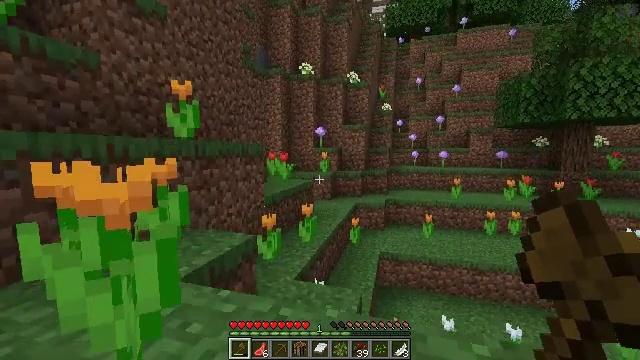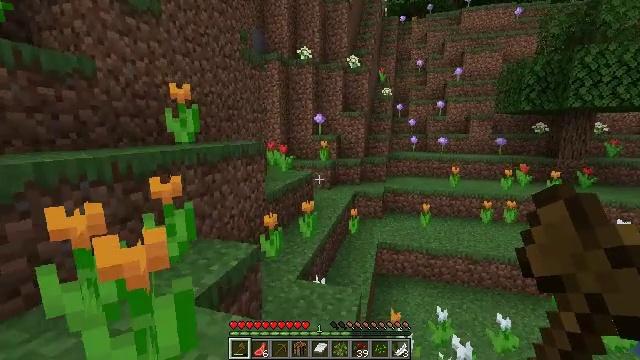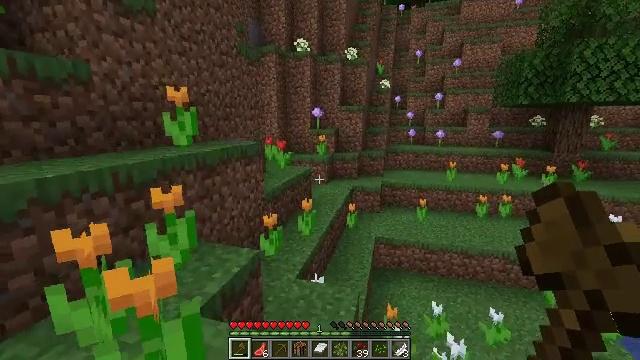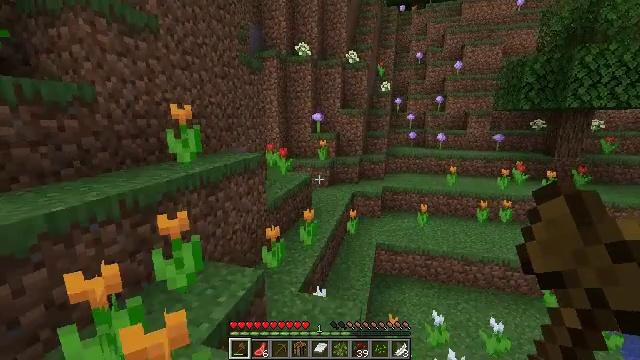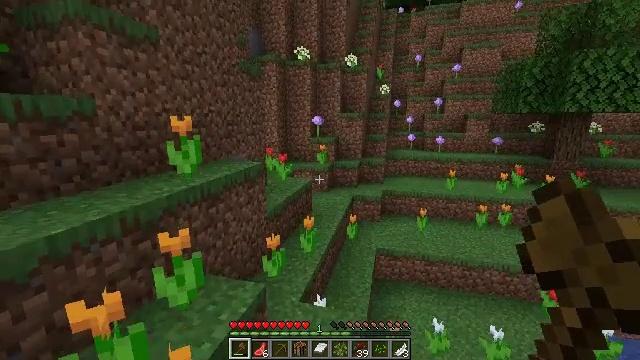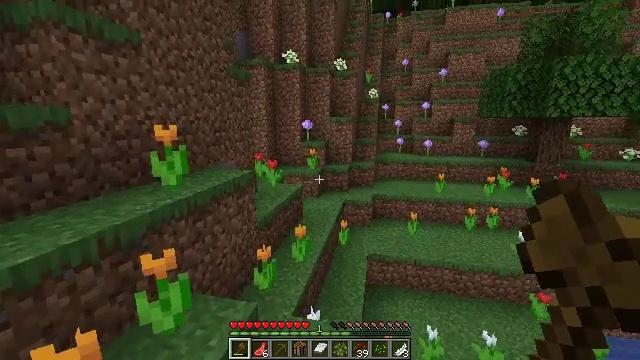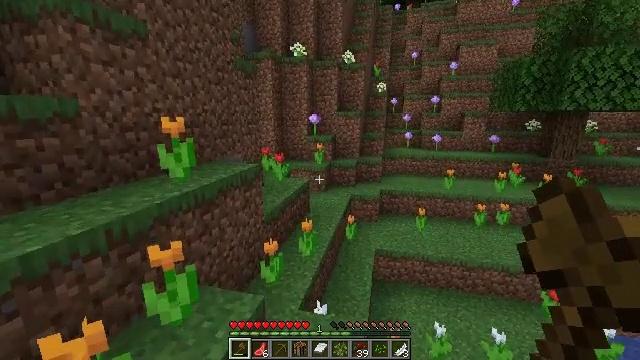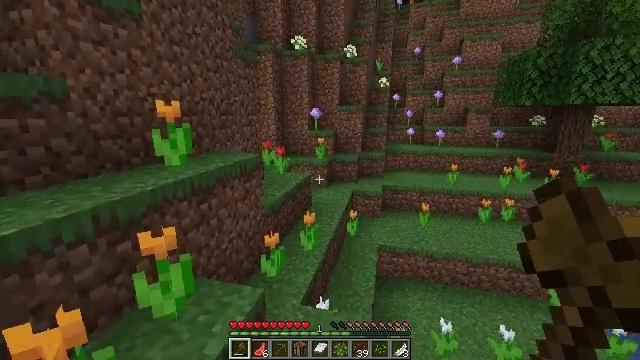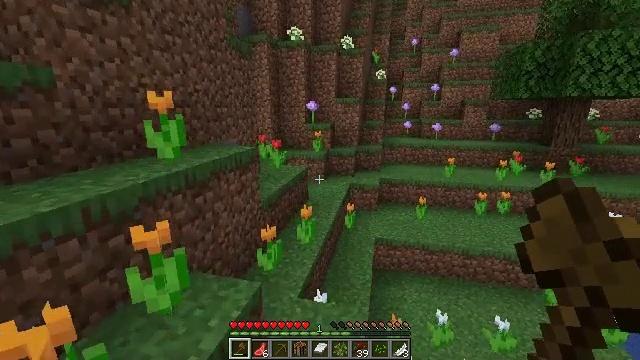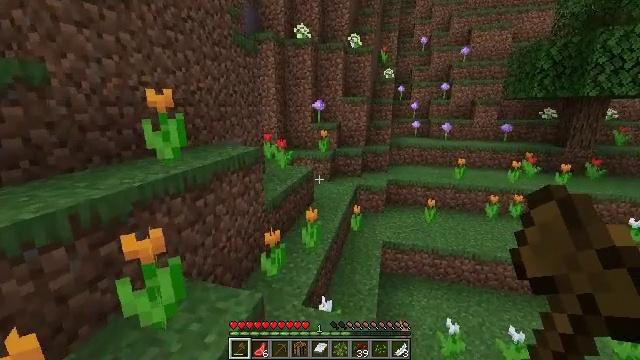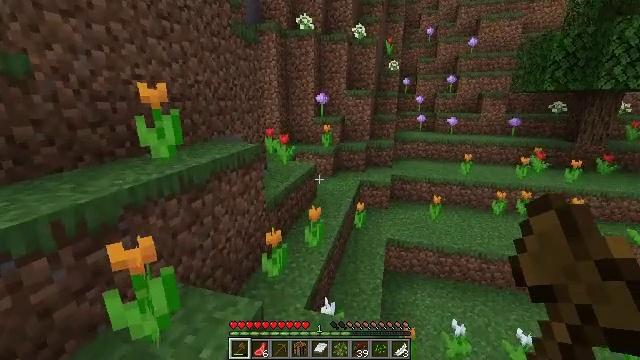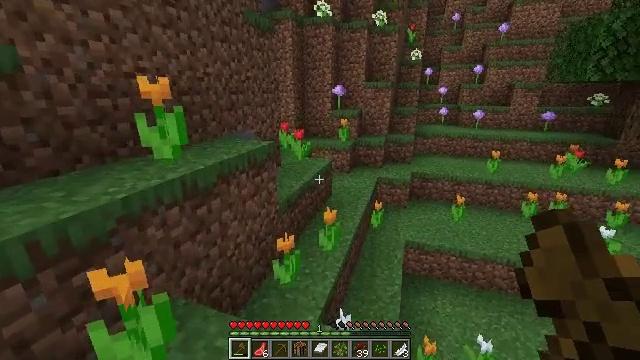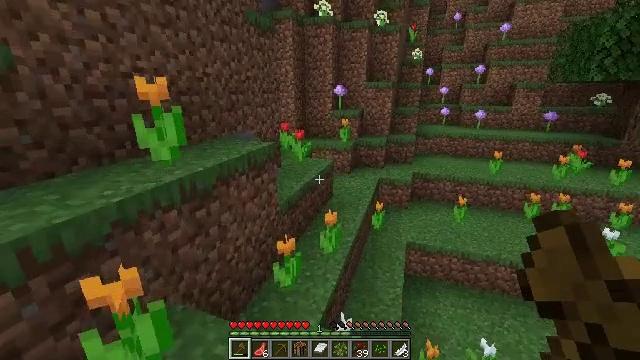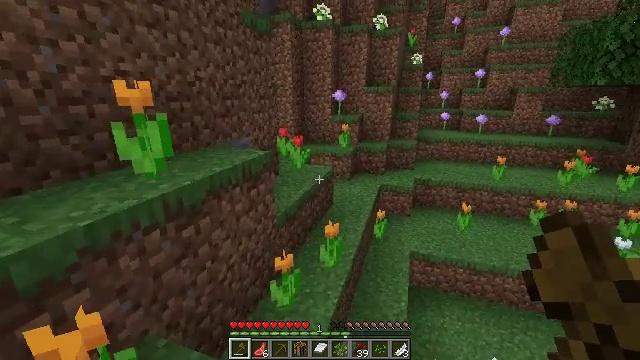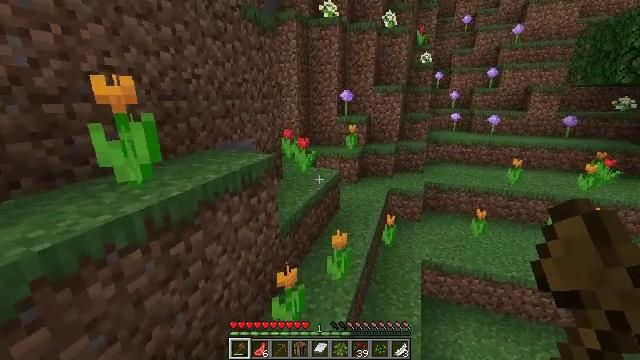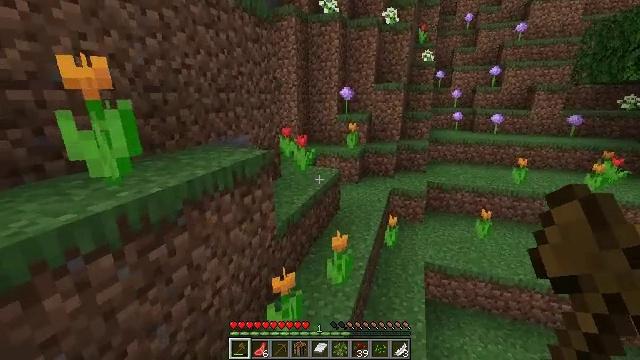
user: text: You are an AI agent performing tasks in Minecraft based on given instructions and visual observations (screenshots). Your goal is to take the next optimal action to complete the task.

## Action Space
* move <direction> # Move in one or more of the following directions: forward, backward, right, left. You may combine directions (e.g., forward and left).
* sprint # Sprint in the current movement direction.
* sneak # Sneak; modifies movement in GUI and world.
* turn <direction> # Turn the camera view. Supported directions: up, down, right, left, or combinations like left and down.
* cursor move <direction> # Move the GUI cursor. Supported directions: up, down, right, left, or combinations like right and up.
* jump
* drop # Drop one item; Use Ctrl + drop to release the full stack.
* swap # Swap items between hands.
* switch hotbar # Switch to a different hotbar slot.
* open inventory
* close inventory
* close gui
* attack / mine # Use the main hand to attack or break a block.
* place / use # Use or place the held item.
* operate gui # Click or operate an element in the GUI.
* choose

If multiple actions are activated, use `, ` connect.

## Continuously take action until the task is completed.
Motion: motion action
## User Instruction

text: Collect red sand from a desert biome.
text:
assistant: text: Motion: move forward, turn down, jump
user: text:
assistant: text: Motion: move forward, turn down, jump
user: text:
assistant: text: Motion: move forward, jump
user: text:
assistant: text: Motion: move forward, jump
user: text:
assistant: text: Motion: move forward, turn right
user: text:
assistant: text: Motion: move forward, turn left and down
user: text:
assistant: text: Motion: move forward
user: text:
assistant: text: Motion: move forward, turn down
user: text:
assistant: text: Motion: move forward, turn left
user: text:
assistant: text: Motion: move forward, turn down
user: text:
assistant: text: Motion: move forward, turn left and down
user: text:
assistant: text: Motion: move forward
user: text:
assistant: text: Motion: move forward
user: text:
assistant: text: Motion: move forward, turn left
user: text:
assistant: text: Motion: move forward
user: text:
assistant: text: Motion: move forward
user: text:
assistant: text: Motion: move forward and move left
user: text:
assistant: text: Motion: move forward and move left
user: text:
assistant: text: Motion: move forward and move left
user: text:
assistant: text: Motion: move forward and move left
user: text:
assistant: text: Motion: move forward and move left
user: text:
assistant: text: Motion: move forward, turn right
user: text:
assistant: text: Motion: move forward
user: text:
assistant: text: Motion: move forward
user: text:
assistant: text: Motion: move forward
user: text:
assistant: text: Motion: move forward
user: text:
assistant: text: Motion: move forward
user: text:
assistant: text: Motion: move forward, turn up
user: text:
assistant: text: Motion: move forward, turn right and up
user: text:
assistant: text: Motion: move forward, turn right and up